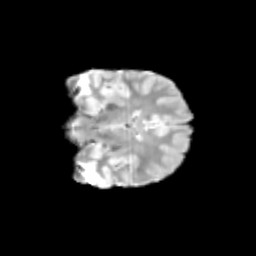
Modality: T2w
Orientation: coronal
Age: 11
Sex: female
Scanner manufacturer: siemens
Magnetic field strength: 3 T
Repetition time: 3.8 s
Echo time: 0.07 s